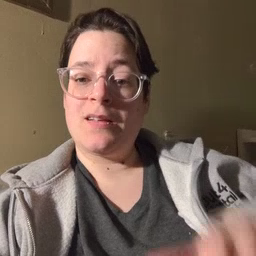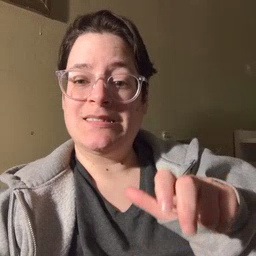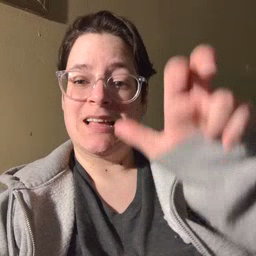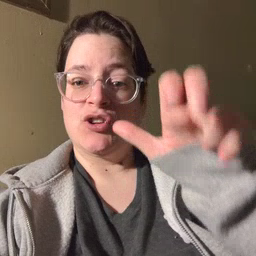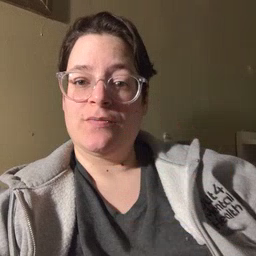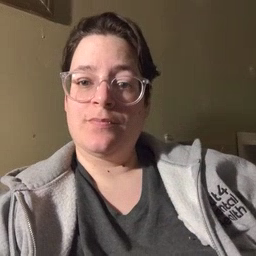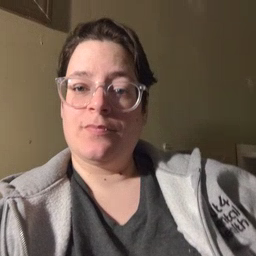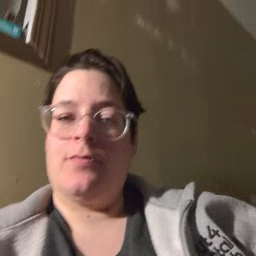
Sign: stairs